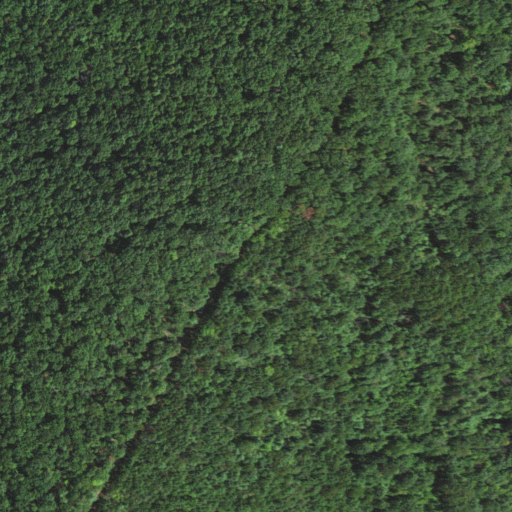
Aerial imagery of ridge(s) in Virginia named Gate Ridge containing deciduous forest, mixed forest, and open development